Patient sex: M
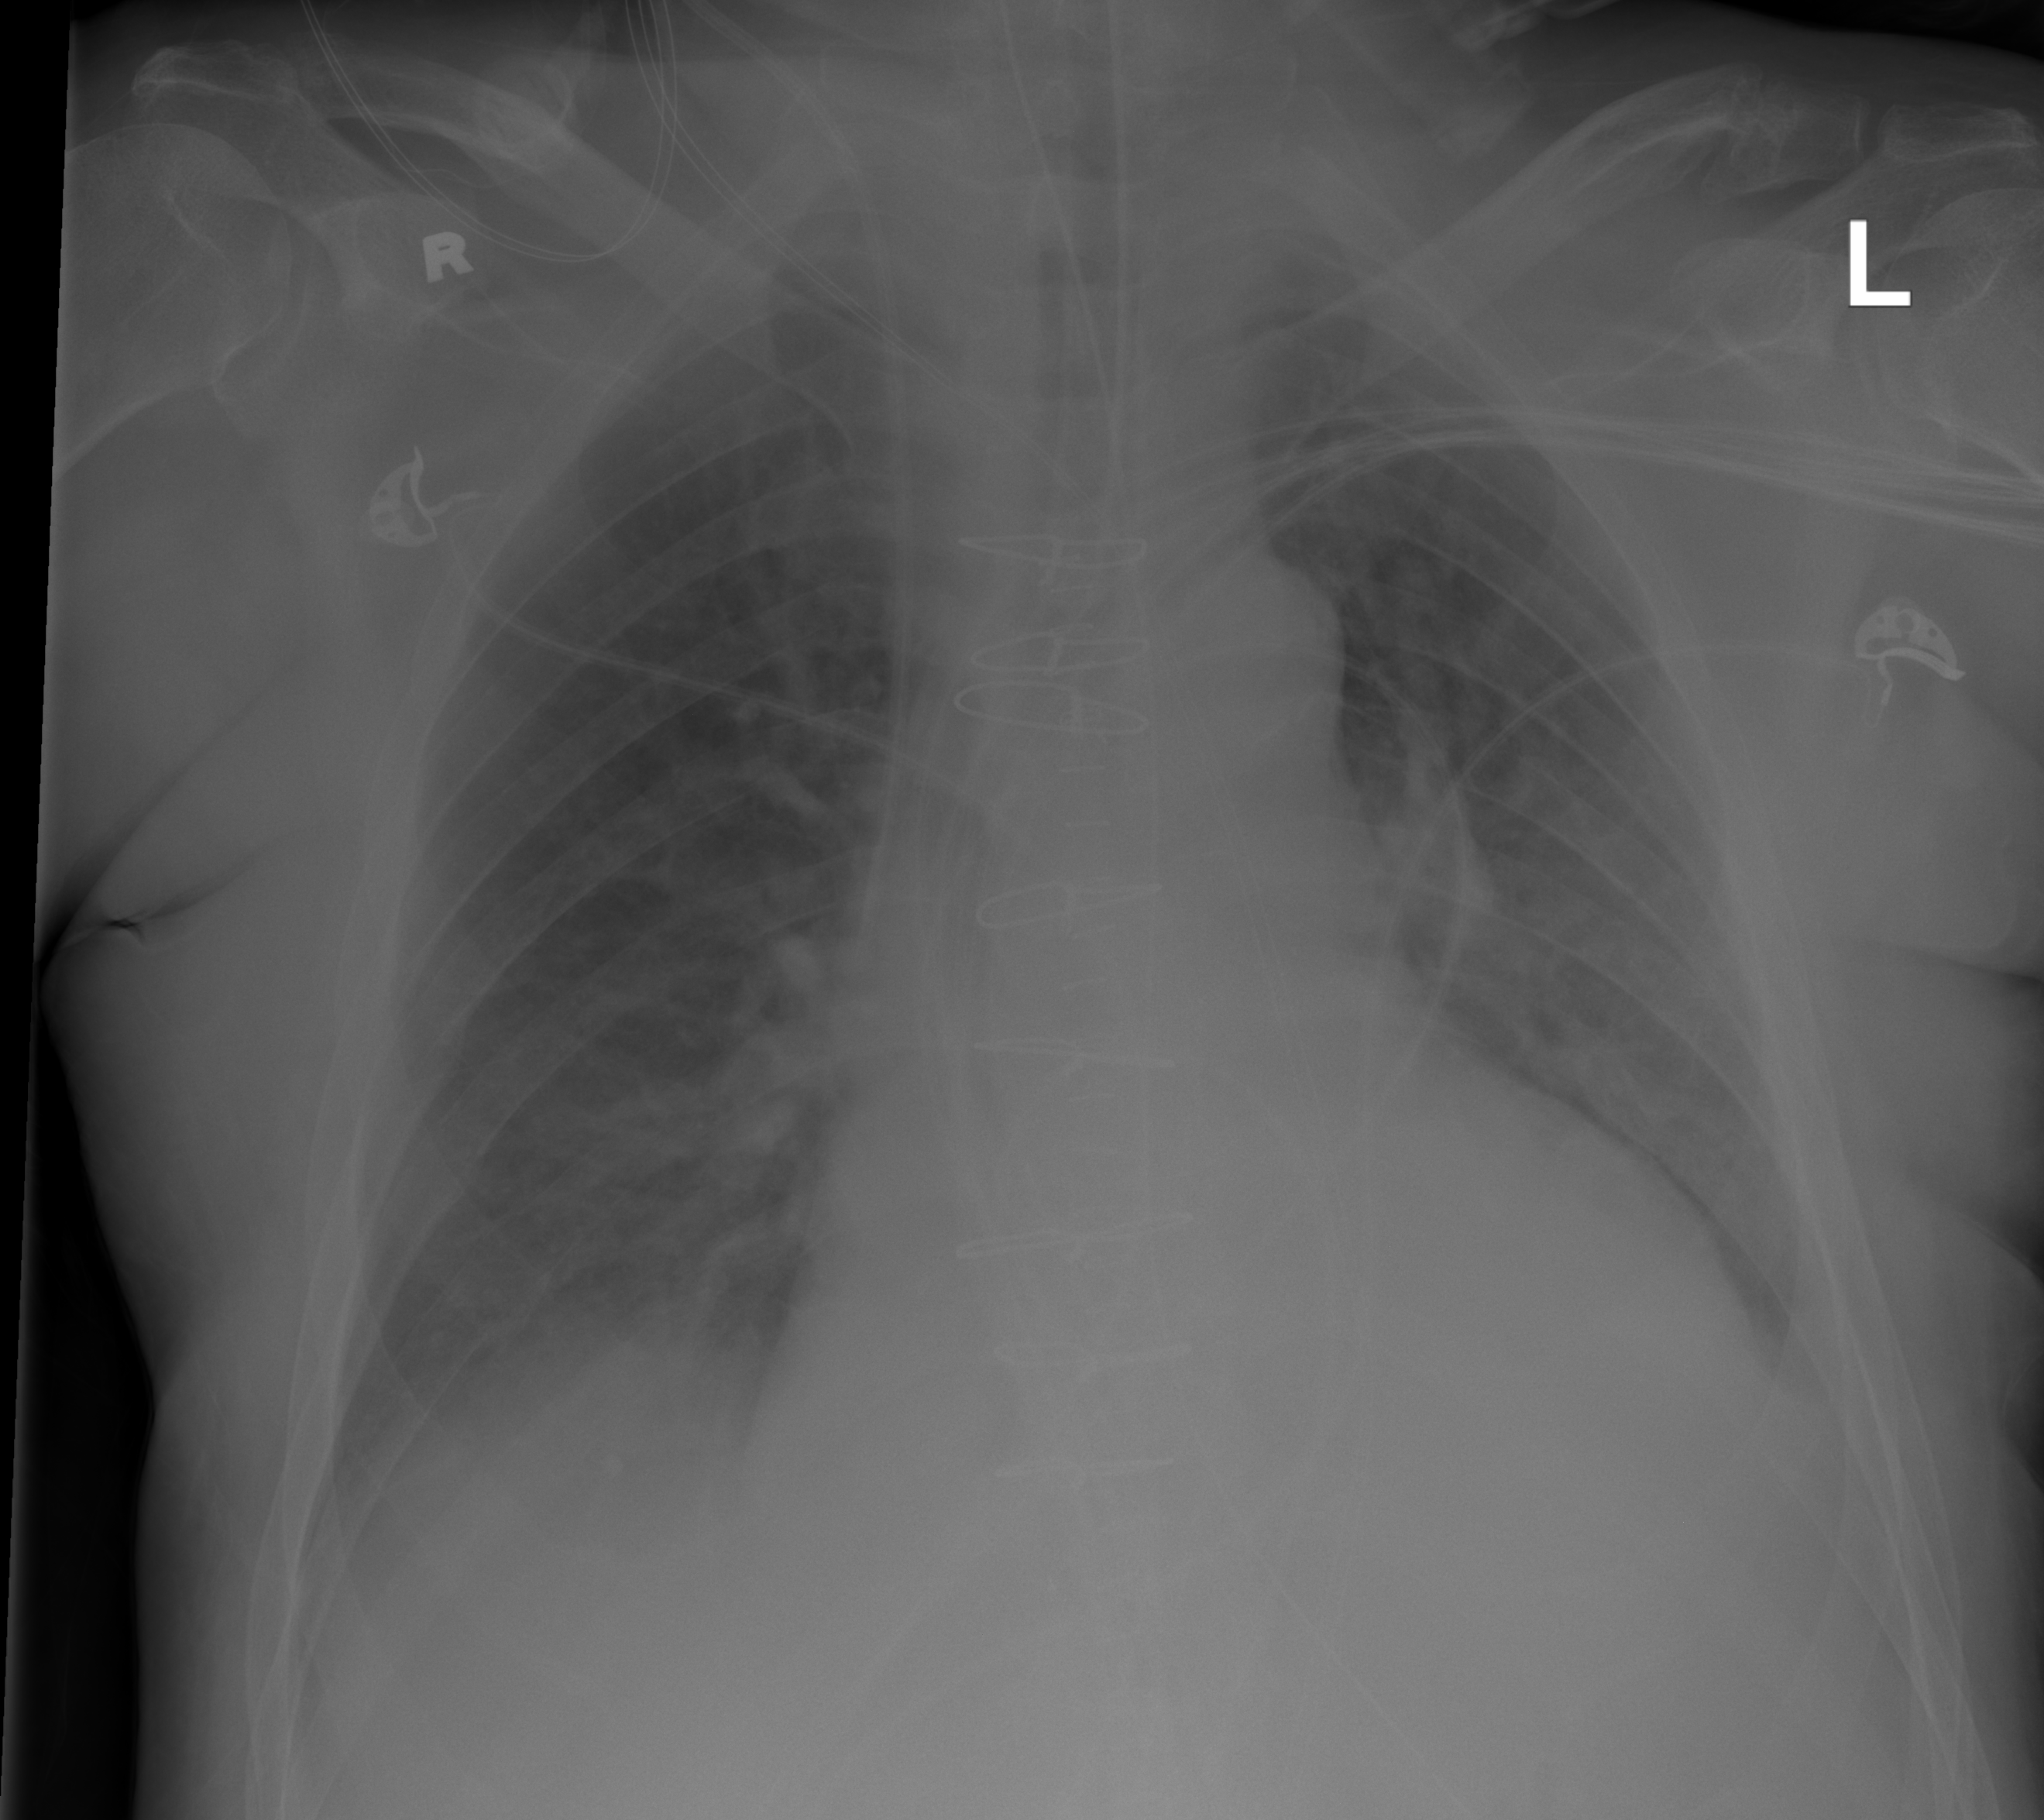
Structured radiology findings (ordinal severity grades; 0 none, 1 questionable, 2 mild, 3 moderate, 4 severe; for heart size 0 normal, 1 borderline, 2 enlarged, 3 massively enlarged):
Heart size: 2
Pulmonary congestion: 0
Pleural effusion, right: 2
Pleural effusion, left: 2
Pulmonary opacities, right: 0
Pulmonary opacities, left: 0
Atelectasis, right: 2
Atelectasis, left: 2